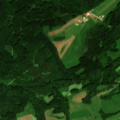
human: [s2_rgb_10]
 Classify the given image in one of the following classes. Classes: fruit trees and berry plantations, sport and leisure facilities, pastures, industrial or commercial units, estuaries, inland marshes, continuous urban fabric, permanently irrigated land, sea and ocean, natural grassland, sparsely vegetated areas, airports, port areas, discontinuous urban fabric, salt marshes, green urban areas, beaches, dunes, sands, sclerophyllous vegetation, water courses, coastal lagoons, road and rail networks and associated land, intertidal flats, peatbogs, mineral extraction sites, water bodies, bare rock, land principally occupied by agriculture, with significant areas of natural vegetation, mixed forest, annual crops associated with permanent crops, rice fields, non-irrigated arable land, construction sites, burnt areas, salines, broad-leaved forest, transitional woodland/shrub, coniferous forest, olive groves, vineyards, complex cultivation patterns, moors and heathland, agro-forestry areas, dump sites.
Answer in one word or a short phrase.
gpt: pastures, land principally occupied by agriculture, with significant areas of natural vegetation, broad-leaved forest, mixed forest